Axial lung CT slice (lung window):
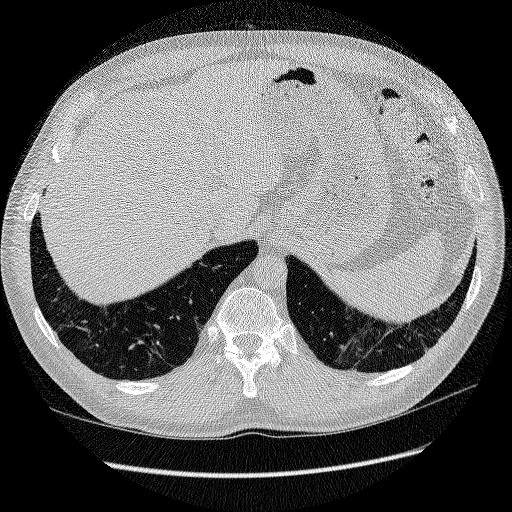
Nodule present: no